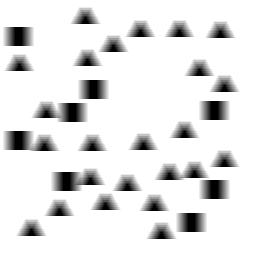
Squares: 8
Triangles: 24
Stars: 0
Total shapes: 32